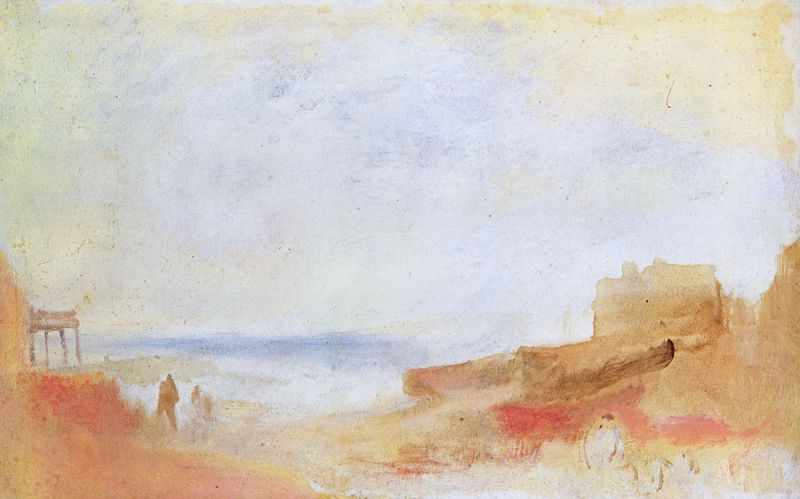
Titel: Küstenszene mit Gebäuden
Künstler: William Turner
Standort: London
Institution: British Museum
Schlagwörter: blau, felsen, himmel, mann, meer, schatten, wasser, weiß, wolken, aquarell, gelb, impressionismus, landschaft, menschen, ocker, sand, see, stadt, ufer, braun, frau, grau, hell, licht, männer, orange, pastell, säule, säulen, gebäude, haus, rot, tier, tiere, weg, wolke, hose, architektur, mensch, stehen, stein, steine, erde, ferne, horizont, häuser, morgen, weite, brücke, pastos, sonne, boden, figur, gold, kind, person, england, rosa, zart, boot, boote, schornstein, hellblau, gischt, küste, schiff, schiffe, sommer, strand, welle, wellen, italien, studie, fischer, abstrakt, fels, klippen, dunst, farbe, lila, nebel, wasserfarbe, silhouette, hafen, kähne, romantik, katastrophe, sturm, turner, pastellfarben, umriss, gestalt, leuchten, silhouetten, klippe, hitler, penis, tusche, ruine, helligkeit, passant, urlaub, kontur, konturen, wässrig, entwurf, landzunge, verschwommen, antik, mystisch, fließend, claude, atmosphäre, tempel, pavillon, weich, schemen, pavillion, bau, lavierung, stran, hasu, pastel, raun, jude, william, lorrain, horizonz, wsser, william turner, verschwomen, adolf, pimmel, mesnchen, bstrakt, uine, d, 1880, hitler?, persinen, á la prima